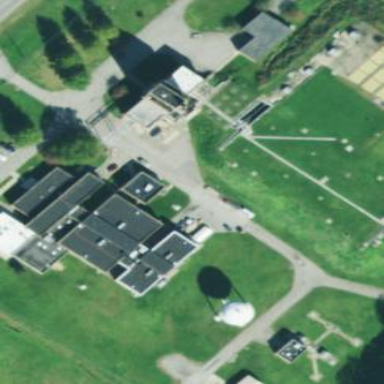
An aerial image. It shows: Man-made water works facility.